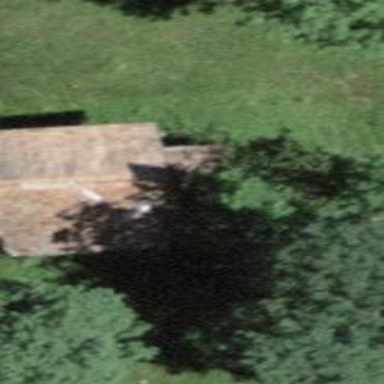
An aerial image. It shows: Cabin.